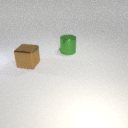
large brown metal cube to the left of large green metal cylinder